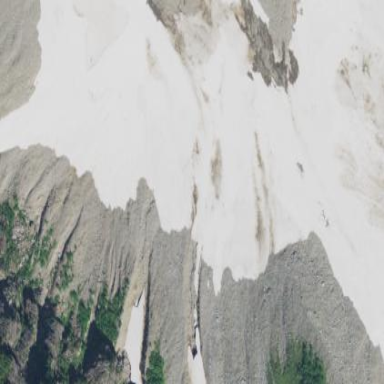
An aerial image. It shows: Vast snowfield landscape.